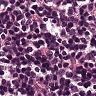
Metastatic tissue present: no